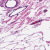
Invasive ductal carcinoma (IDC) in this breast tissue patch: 0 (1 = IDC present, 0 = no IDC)